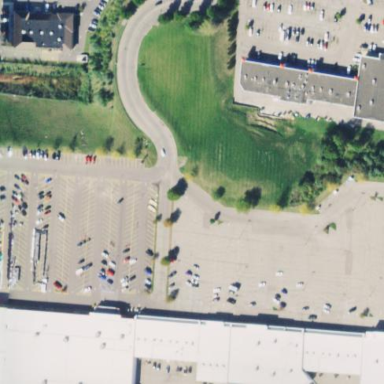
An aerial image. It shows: Mall.